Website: home-depot
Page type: account-dashboard
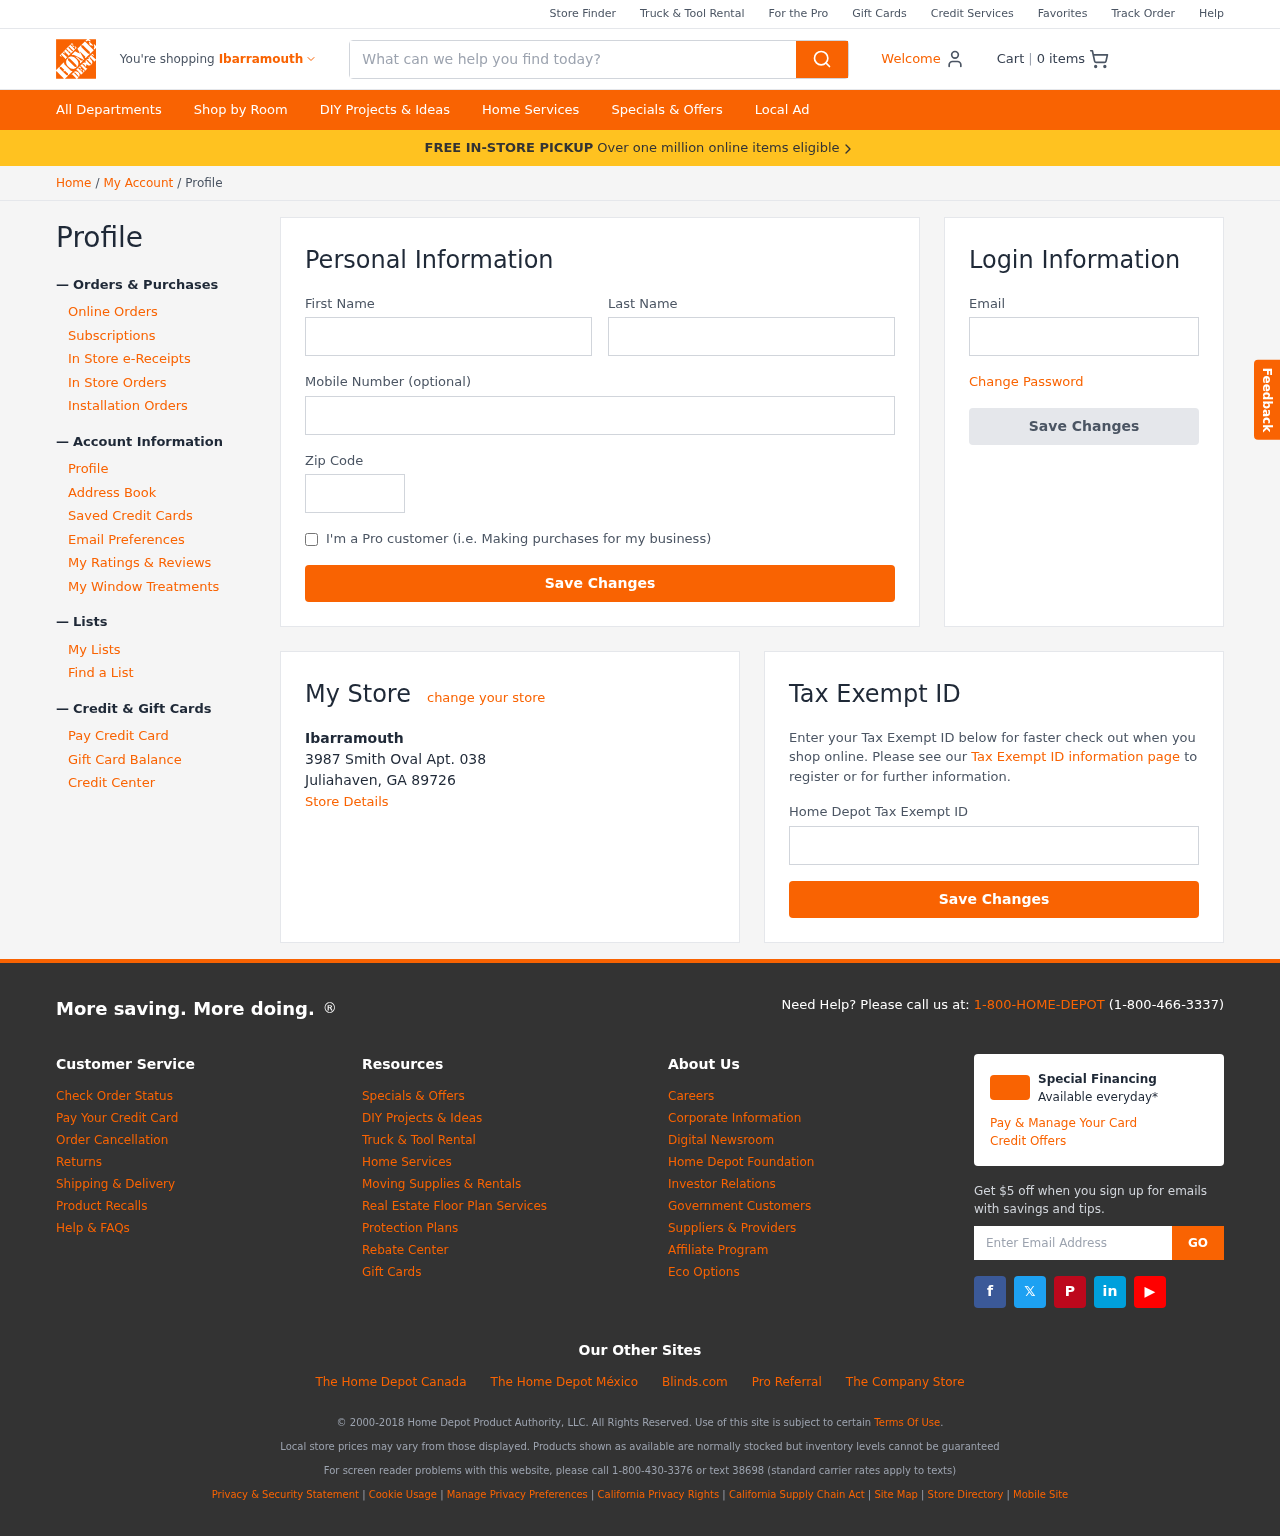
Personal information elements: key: PII_CITY
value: Ibarramouth
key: PII_EMAIL
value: shelly.cummings@gmail.com
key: PII_FIRSTNAME
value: Shelly
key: PII_LASTNAME
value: Cummings
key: PII_LOCATION1_CITY_STATE_ZIP
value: Juliahaven, GA 89726
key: PII_LOCATION1_NAME
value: Ibarramouth
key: PII_LOCATION1_STREET
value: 3987 Smith Oval Apt. 038
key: PII_PHONE
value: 8147927891
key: PII_POSTCODE
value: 60266
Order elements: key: ORDER_NUM_ITEMS
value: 0
Search elements: key: HEADER_SEARCH
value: What can we help you find today?